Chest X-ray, PA view. Patient: 60 years old, sex F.
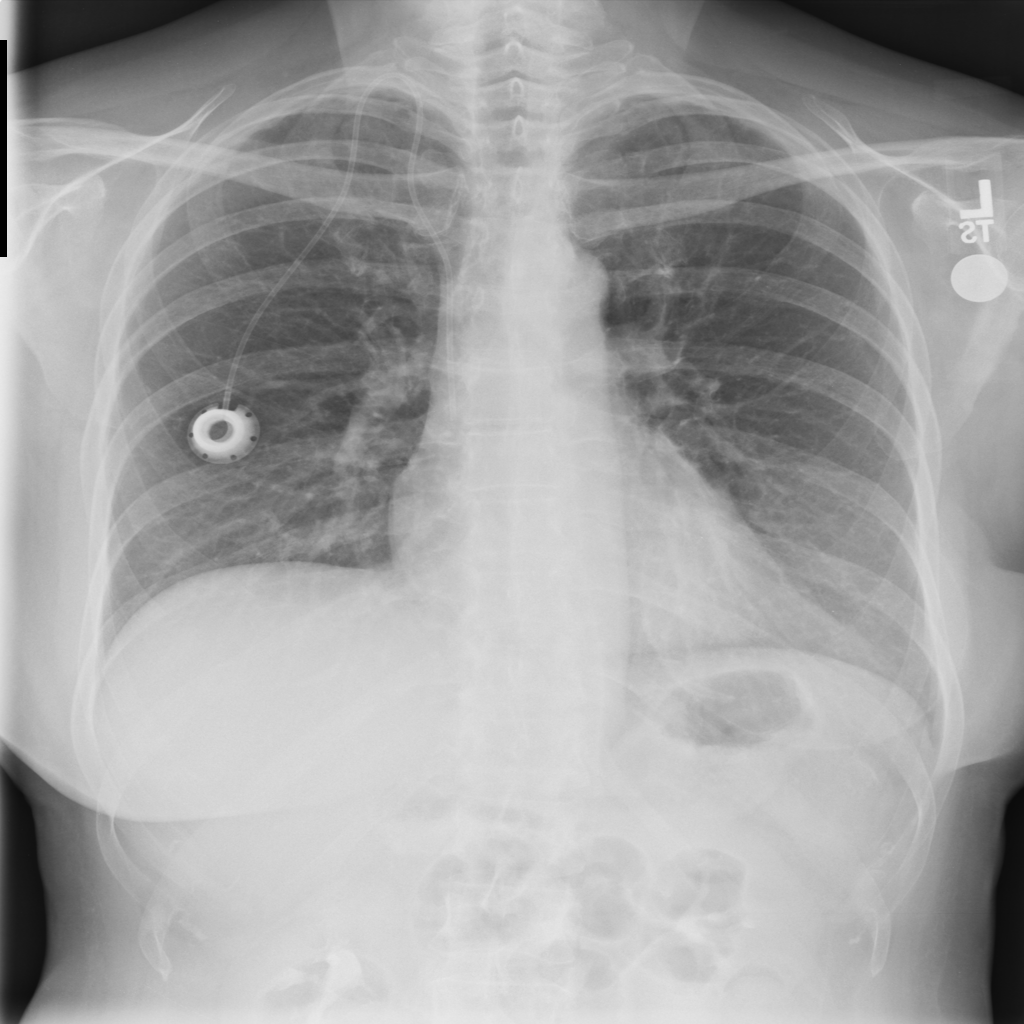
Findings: No Finding